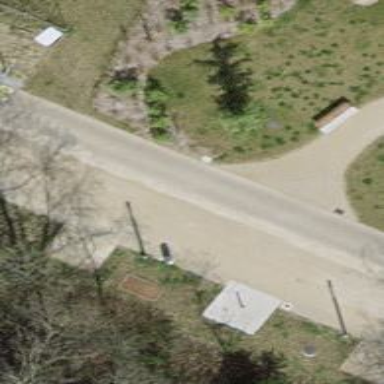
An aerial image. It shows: Asphalt cycleway for cyclists.